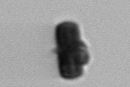
Label: Thalassiosira